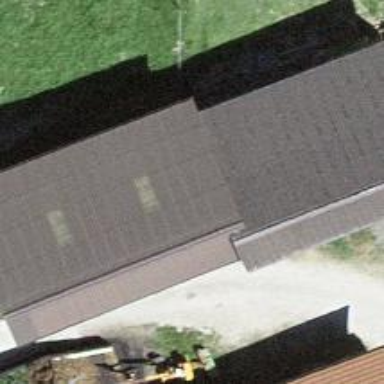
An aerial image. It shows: Rural barn.